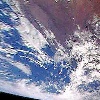
Label: cloud